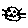
Label: cat